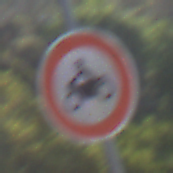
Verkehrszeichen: VerbotKraftraeder
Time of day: MorningAfternoon
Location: Outdoor (Nature)
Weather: Clear
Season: NotSpecified
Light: Natural